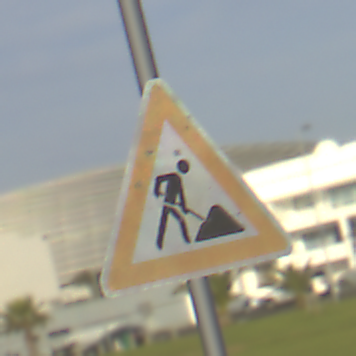
Verkehrszeichen: Arbeitsstelle
Umgebung: Outdoor, Suburban
Tageszeit: MorningAfternoon
Wetter: PartlyCloudy
Licht: Natural
Jahreszeit: NotSpecified
Kontrast: HighContrast